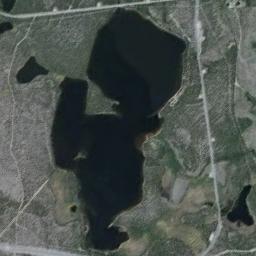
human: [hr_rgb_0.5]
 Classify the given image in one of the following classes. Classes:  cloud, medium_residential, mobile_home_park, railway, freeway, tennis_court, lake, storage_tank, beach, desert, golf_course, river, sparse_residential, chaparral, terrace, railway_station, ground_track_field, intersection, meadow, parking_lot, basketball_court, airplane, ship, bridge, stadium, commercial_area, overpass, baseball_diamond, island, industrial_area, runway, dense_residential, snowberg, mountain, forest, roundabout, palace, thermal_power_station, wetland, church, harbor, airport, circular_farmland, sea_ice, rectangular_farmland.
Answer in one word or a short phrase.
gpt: lake